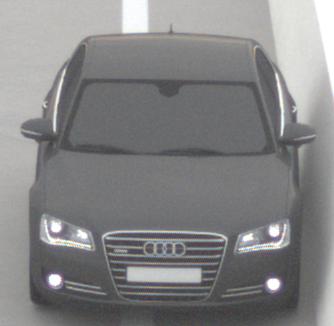
Make: Audi
Model: A8 D4
Model produced from: 2009
Model produced until: 2017
Doors: 4
Color: gray
Road condition: dry road
Daytime: morning or afternoon
Contrast: low contrast